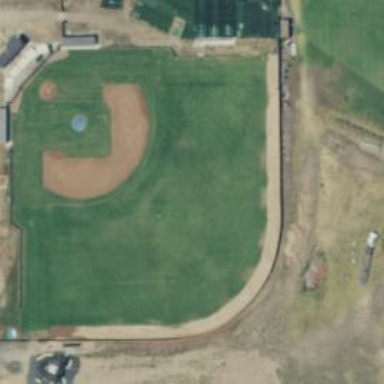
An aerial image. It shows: Baseball pitch for leisure and sports activities.